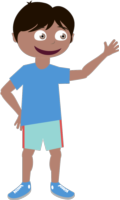
boy